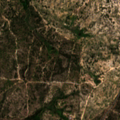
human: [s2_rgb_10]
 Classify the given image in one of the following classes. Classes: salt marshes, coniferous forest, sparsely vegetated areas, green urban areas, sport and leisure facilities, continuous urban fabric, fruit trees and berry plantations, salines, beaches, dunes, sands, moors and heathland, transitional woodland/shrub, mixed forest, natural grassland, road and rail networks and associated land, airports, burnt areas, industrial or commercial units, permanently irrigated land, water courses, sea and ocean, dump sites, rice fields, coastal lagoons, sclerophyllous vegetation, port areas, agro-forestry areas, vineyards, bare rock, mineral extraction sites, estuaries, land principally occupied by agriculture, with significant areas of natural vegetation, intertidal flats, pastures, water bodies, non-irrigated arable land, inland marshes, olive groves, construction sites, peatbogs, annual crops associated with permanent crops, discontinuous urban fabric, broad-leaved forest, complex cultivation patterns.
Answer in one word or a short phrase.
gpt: mixed forest